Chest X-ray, AP view. Patient: 41 years old, sex M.
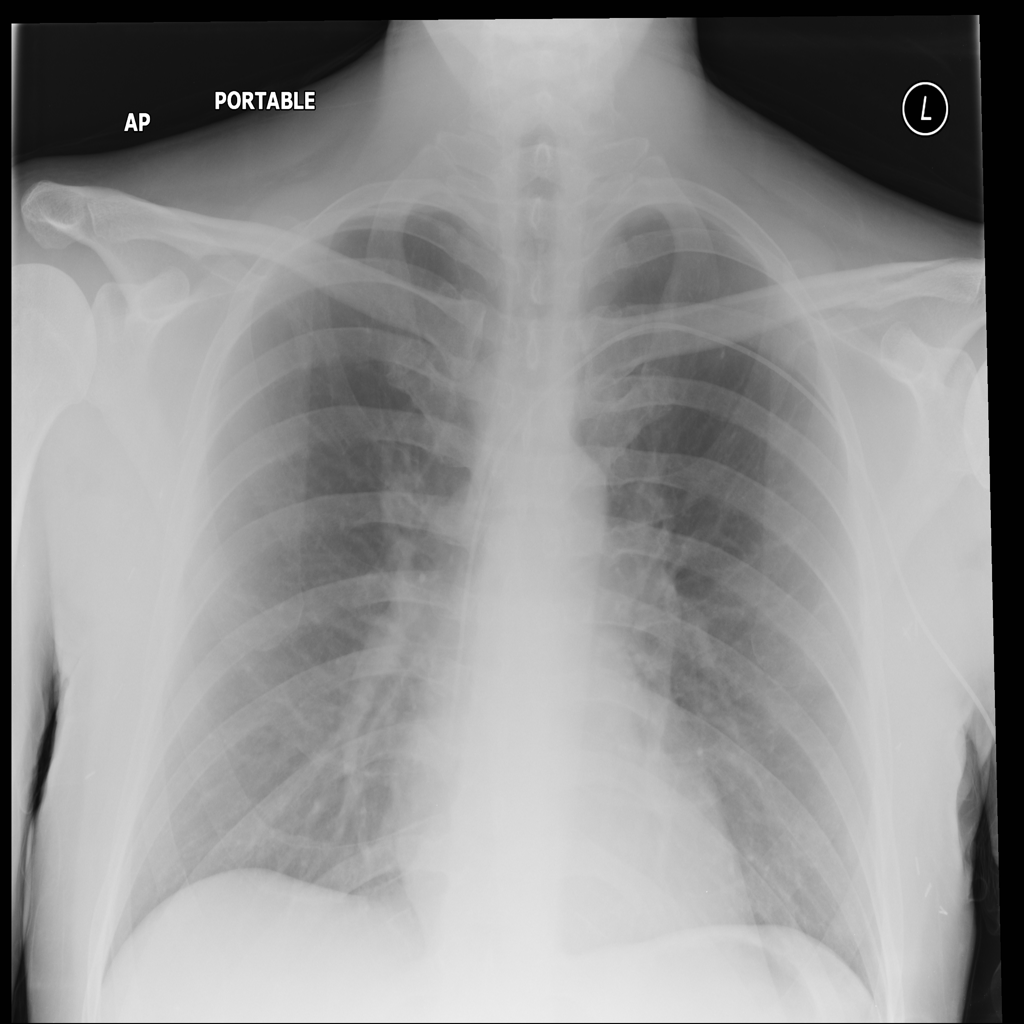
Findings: No Finding